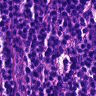
Metastatic tissue present: no